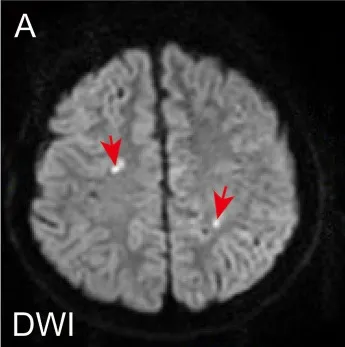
Magnetic resonance imaging and magnetic resonance angiography of the patient's brain. Diffusion-weighted (DWI) sequence revealed multiple acute or subacute lacunar infarcts in bilateral frontoparietal watershed areas (A-C).
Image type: radiology (mri)